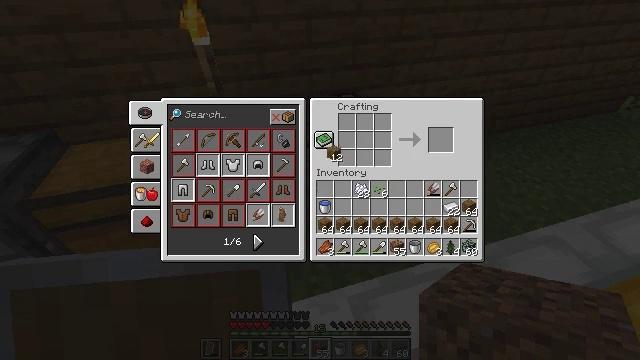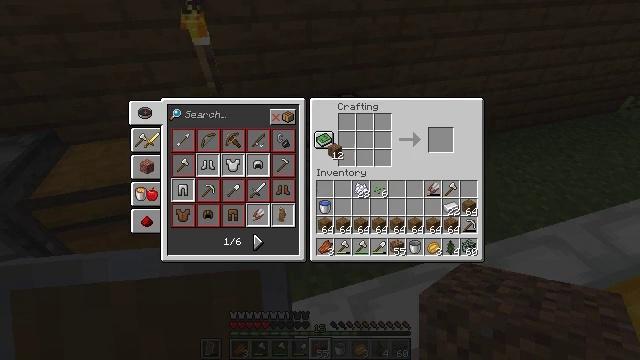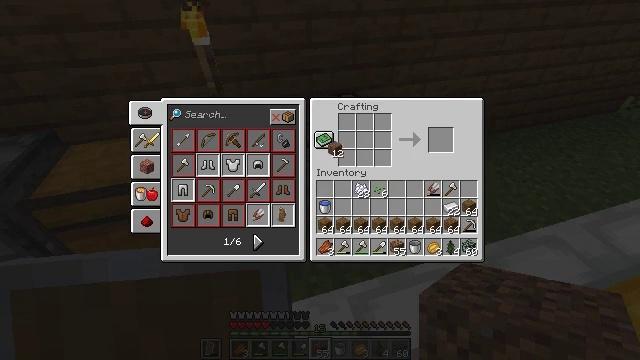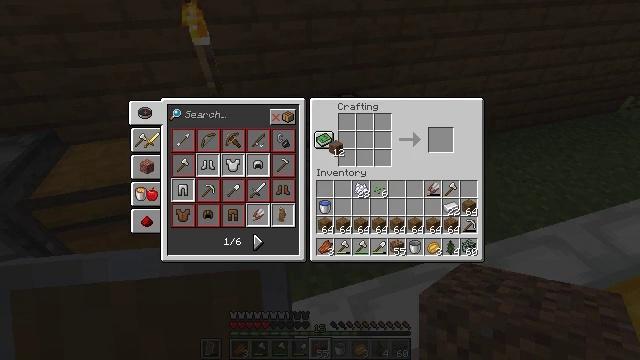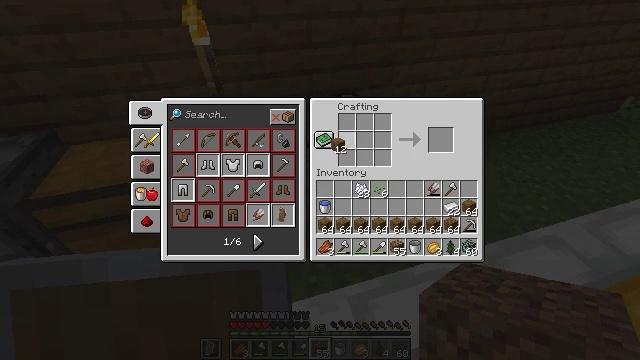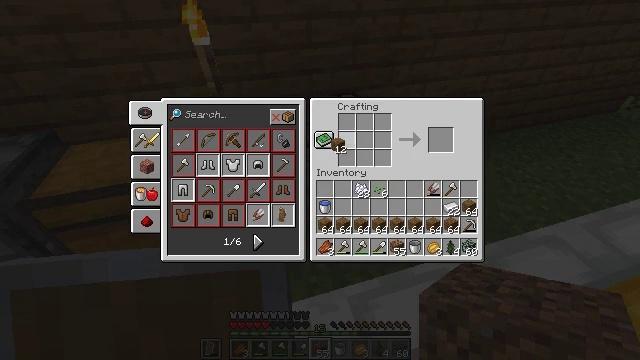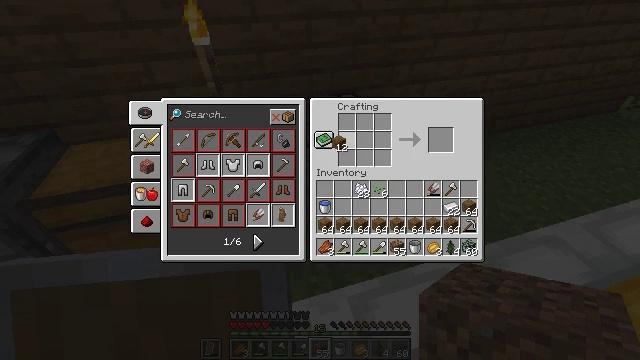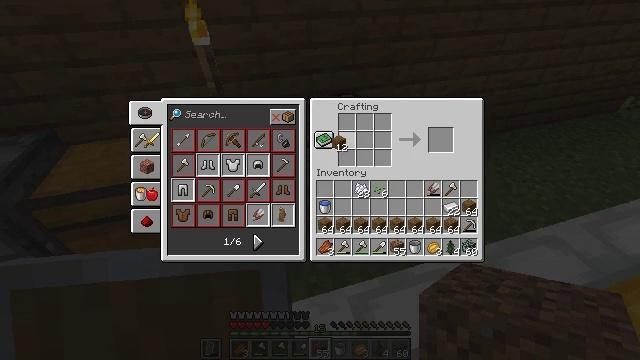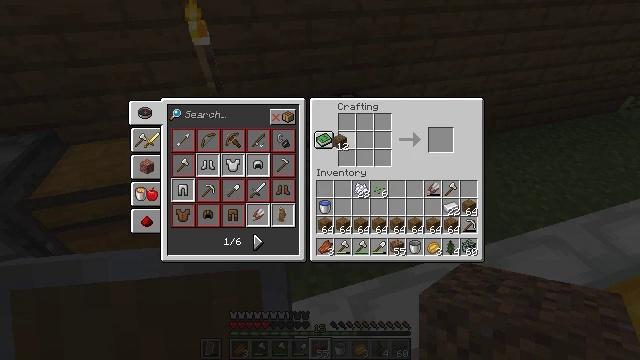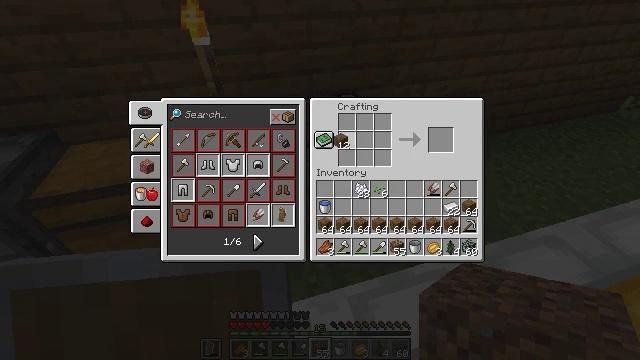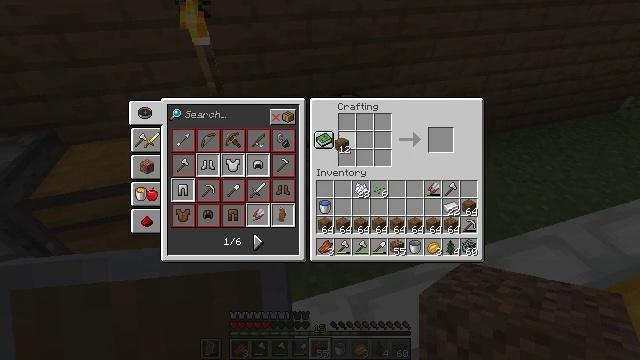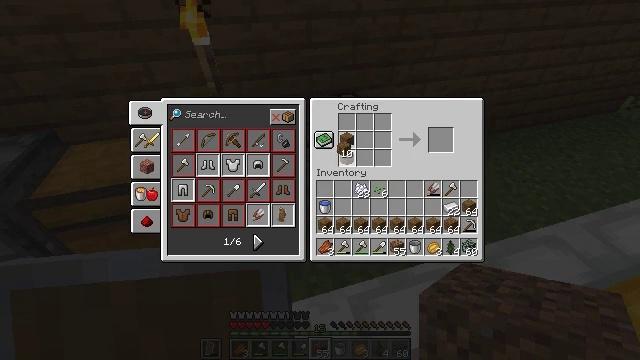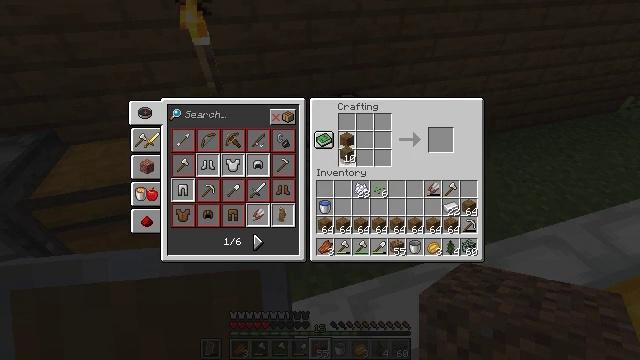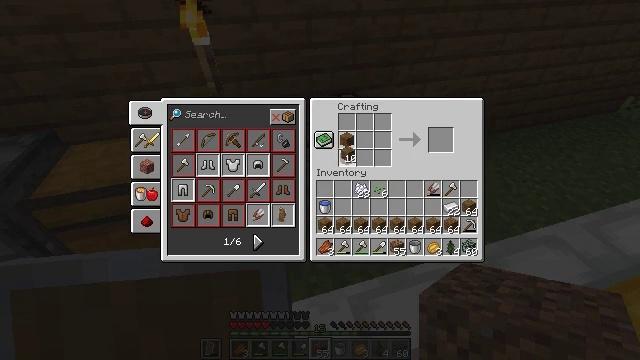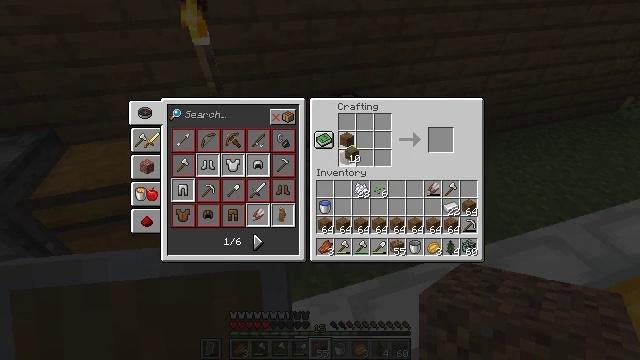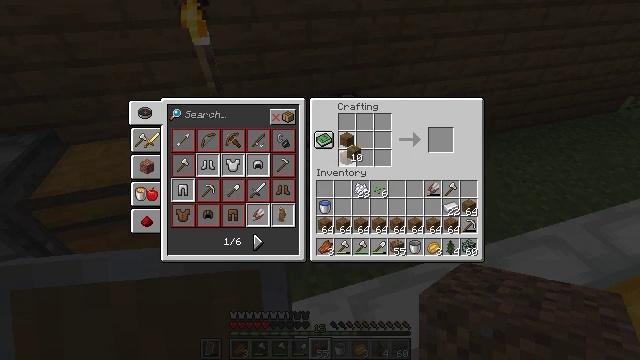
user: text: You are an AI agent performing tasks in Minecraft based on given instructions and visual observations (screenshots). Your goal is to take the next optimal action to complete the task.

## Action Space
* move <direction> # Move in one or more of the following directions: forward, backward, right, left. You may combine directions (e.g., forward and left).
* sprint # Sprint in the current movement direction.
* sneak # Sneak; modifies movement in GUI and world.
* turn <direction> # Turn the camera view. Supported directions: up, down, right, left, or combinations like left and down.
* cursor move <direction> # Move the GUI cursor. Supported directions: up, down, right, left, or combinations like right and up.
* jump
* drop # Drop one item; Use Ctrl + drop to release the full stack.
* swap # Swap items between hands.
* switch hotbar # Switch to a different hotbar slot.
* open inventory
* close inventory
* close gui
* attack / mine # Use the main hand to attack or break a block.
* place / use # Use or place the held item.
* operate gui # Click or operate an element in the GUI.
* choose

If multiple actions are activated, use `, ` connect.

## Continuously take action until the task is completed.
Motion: motion action
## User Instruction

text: Produce a smithing table through crafting.
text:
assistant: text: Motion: no_op
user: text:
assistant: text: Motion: no_op
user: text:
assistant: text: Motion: no_op
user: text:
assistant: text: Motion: no_op
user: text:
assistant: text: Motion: no_op
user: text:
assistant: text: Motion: no_op
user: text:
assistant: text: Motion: no_op
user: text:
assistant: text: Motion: choose
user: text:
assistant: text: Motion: choose
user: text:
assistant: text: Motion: choose
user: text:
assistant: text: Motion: choose
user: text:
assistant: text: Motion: choose
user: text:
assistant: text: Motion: choose
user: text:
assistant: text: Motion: choose
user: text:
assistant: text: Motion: choose
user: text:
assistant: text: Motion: choose
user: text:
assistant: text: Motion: choose
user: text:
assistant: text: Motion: choose
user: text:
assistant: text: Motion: choose
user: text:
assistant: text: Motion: choose
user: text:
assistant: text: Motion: choose
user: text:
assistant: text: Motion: no_op
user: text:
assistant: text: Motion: cursor move down
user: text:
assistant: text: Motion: cursor move right and down
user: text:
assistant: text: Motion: cursor move down
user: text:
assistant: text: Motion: no_op
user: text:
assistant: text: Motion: operate gui
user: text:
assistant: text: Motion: operate gui
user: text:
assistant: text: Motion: operate gui
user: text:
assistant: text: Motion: cursor move right